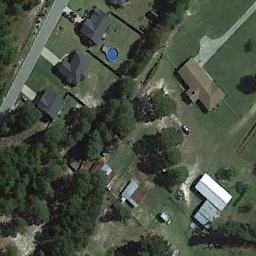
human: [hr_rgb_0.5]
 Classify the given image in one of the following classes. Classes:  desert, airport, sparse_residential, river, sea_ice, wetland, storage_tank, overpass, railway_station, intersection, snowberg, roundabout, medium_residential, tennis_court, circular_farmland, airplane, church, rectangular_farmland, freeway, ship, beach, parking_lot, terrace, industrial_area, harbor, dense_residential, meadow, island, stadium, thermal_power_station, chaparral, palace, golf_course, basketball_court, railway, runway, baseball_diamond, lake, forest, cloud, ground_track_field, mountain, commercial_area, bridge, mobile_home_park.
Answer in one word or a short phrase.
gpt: medium_residential